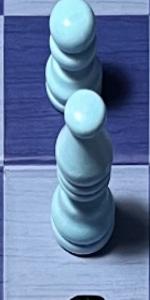
Label: Bishop_White